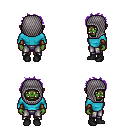
a pixel art fantasy rpg character, female body template, orc, green skin, teal long-sleeve shirt, metal pants, purple bedhead hairstyle, chain hood, leather bracers, black shoes, four views (front, back, left, right), 2x2 character sprite sheet, small pixel art, hard edges, no anti-aliasing